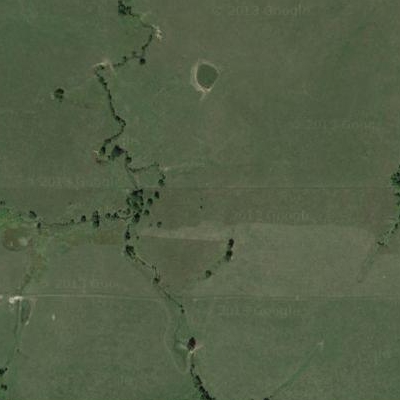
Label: Grass